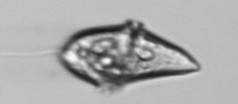
Label: Gyrodinium